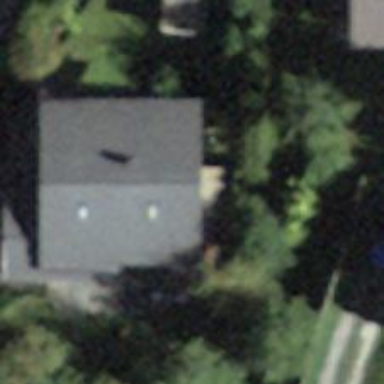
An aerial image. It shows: Building with ridged roof.